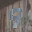
Label: 9